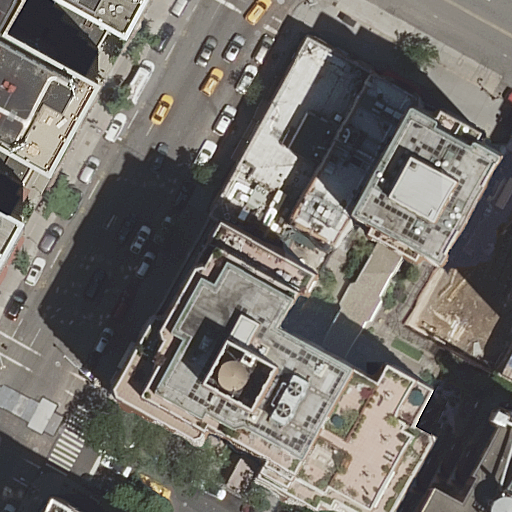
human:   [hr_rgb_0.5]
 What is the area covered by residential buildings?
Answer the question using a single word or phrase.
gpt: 3470m2

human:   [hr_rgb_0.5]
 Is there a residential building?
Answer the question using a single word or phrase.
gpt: yes

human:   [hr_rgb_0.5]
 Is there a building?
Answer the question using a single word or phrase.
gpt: yes

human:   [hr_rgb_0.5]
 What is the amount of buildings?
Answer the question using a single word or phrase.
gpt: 8

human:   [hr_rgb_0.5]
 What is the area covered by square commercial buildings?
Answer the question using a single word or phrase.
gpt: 0m2

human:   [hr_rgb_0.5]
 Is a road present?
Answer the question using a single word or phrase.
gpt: yes

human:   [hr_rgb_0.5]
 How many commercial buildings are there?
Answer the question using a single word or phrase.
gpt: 0

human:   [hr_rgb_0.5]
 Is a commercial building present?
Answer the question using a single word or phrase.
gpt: no

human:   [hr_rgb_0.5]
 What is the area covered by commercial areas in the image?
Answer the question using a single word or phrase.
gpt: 0m2

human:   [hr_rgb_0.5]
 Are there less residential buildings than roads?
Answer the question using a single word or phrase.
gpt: no

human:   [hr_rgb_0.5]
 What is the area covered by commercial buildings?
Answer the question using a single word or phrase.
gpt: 0m2

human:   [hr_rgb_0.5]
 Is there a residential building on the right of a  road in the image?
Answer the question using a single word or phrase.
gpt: yes

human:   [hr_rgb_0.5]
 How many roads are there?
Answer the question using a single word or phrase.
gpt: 4

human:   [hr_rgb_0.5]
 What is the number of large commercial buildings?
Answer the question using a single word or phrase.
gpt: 0

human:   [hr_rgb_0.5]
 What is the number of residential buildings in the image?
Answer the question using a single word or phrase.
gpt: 8

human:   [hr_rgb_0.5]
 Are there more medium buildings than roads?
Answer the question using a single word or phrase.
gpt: no

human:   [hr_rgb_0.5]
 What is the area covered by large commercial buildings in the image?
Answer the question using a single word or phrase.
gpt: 0m2

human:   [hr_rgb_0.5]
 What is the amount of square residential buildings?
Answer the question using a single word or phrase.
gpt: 0

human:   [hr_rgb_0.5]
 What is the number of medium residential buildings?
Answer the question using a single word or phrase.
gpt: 4

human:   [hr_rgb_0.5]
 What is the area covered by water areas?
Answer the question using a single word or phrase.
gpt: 0m2

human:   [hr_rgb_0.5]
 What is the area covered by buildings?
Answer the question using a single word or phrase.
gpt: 3470m2

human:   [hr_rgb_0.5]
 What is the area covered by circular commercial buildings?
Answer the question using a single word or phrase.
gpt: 0m2

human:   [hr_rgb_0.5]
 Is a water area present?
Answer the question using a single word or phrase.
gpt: no

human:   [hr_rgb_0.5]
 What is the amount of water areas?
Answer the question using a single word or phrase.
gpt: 0

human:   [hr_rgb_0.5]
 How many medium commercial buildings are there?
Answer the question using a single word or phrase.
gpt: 0

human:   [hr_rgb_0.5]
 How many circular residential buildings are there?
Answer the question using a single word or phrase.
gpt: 0

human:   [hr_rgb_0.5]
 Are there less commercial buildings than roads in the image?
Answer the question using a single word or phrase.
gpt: yes

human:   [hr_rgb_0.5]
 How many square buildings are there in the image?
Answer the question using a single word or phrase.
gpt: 0

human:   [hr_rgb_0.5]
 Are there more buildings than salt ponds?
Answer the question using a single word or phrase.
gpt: yes

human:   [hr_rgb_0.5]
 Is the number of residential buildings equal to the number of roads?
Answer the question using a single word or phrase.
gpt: no

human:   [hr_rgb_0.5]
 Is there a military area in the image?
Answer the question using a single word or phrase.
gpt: no

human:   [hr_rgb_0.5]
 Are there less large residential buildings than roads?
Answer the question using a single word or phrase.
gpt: yes

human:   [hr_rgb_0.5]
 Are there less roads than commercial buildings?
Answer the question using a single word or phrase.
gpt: no

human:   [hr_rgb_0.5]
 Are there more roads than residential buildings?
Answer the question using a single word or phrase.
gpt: no

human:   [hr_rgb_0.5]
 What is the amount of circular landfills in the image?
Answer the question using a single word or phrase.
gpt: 0

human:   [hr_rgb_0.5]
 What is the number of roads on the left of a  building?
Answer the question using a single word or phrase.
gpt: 3

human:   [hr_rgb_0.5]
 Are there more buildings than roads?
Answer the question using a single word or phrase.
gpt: yes

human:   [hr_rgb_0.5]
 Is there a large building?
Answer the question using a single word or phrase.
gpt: yes

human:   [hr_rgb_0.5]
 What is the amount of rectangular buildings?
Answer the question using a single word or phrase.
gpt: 6

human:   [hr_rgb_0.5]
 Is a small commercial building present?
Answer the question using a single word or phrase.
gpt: no

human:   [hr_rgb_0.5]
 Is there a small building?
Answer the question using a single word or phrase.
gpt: yes

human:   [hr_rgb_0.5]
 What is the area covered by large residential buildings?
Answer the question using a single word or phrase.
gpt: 2331m2

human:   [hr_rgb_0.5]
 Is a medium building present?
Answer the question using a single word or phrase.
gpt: yes

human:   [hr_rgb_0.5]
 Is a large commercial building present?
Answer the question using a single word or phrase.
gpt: no

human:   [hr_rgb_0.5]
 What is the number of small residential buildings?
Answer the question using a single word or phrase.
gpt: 1

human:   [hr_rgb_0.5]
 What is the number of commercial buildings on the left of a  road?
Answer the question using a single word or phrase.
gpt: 0

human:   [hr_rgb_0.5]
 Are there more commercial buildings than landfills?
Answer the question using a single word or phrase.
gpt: no

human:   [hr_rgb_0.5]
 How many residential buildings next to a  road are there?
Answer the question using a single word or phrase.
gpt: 8

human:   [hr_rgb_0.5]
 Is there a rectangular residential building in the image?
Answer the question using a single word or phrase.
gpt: yes

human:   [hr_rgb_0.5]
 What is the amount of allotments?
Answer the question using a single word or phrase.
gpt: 0

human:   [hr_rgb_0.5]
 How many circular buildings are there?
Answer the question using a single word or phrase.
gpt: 0

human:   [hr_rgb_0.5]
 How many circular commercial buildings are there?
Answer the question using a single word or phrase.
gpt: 0

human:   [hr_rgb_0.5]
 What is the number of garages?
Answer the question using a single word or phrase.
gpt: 0

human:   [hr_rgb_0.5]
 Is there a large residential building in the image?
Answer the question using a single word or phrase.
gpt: yes

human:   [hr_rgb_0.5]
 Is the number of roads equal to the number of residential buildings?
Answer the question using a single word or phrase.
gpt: no

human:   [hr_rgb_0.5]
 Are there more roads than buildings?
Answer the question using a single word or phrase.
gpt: no

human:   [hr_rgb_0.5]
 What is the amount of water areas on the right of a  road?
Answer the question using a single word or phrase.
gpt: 0

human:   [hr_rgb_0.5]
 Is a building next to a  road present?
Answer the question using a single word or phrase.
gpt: yes

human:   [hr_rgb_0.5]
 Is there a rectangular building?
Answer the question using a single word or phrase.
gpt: yes

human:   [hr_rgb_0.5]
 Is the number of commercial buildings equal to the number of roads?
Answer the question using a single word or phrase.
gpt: no

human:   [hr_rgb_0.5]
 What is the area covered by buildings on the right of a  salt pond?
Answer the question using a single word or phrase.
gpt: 0m2

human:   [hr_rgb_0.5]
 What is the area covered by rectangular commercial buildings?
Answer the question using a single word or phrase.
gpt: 0m2

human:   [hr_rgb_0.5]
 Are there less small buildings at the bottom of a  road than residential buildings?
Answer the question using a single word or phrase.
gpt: yes

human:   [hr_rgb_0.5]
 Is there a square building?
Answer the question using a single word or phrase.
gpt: no